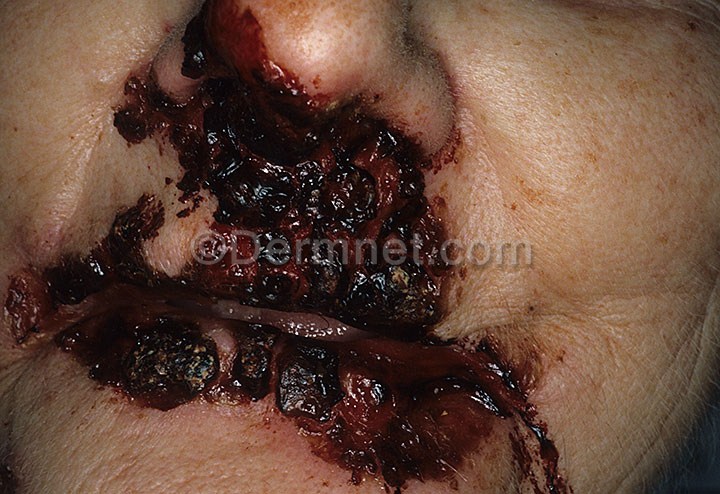
Disease: Warts Molluscum and other Viral Infections